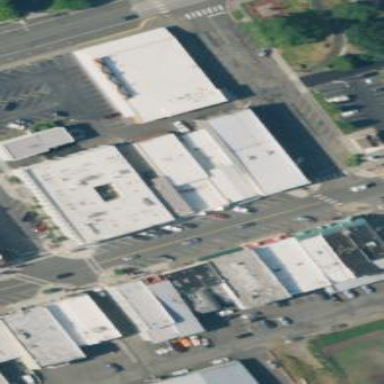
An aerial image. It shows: Commercial building.